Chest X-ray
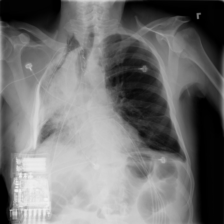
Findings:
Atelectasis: negative
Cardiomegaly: negative
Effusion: negative
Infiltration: negative
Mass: negative
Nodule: negative
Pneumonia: negative
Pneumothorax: negative
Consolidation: negative
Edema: negative
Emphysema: positive
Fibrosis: negative
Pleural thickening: negative
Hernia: negative